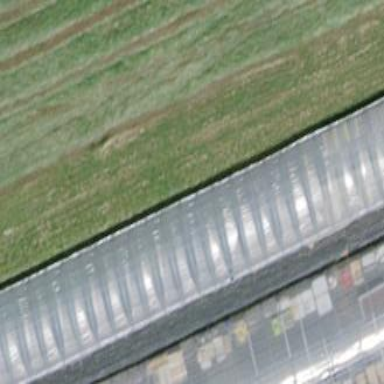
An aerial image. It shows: Area dedicated to greenhouse horticulture.